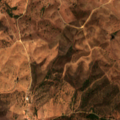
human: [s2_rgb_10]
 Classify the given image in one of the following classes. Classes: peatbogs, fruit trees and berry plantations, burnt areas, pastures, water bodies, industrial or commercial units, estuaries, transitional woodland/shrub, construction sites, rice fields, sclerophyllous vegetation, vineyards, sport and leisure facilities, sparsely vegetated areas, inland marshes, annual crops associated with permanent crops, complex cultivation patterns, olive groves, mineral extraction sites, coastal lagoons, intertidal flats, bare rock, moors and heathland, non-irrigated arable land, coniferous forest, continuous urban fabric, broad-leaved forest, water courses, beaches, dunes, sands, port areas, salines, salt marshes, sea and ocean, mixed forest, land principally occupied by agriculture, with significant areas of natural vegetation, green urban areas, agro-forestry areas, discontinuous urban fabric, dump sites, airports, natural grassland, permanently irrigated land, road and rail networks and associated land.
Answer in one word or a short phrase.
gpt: pastures, broad-leaved forest, transitional woodland/shrub